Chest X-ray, AP view. Patient: 49 years old, sex M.
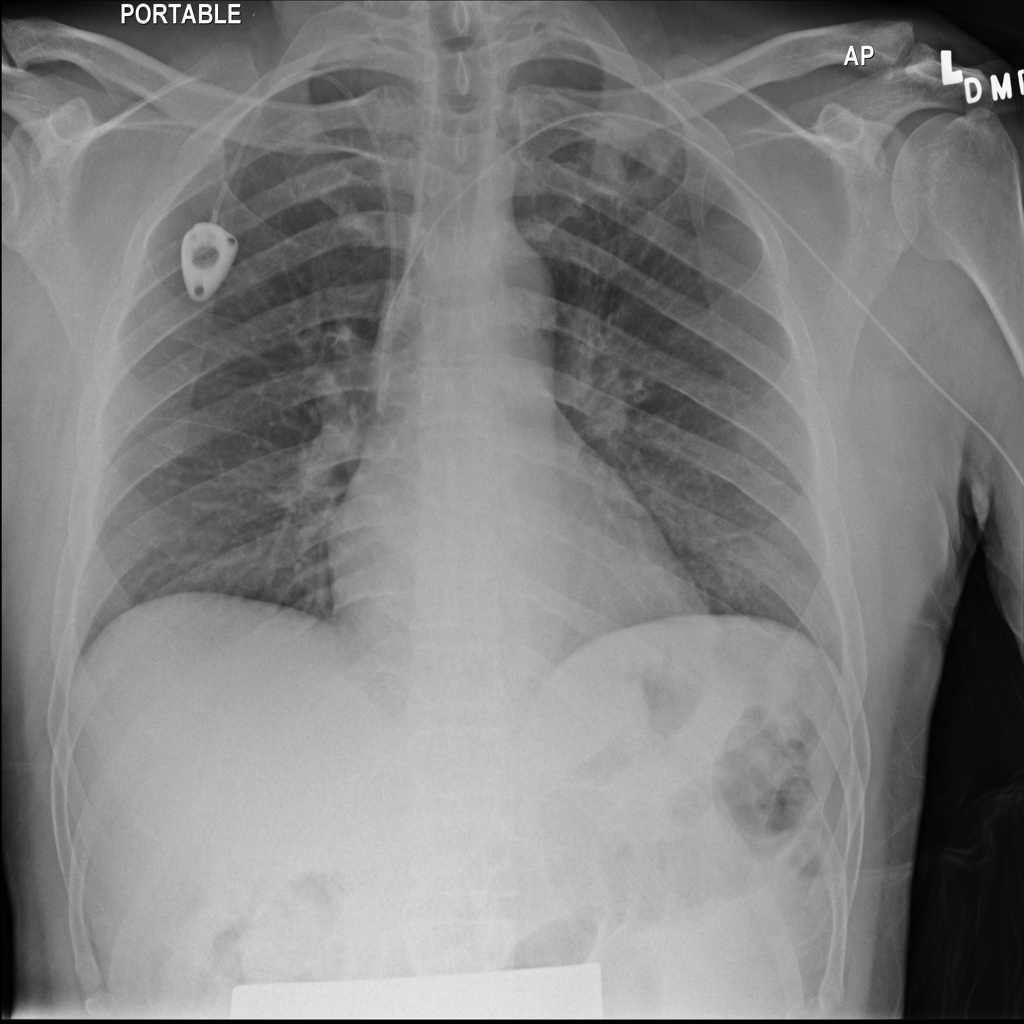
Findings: Mass